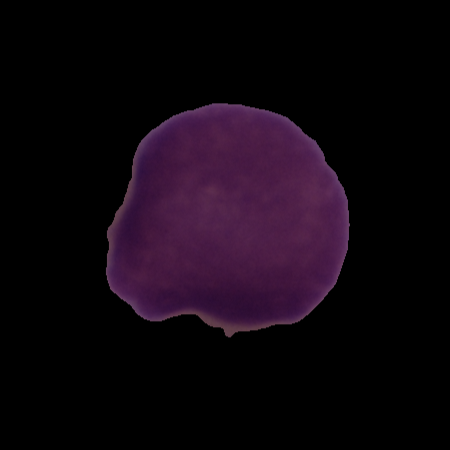
Label: healthy